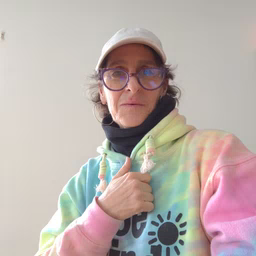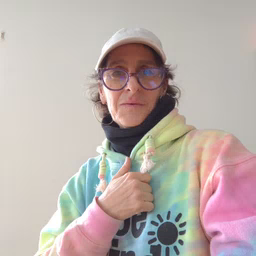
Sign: tomorrow